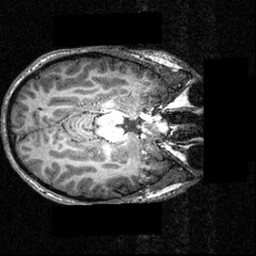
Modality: T1w
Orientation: axial
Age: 21
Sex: male
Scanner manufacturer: siemens
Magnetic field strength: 3.951 T
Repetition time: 1.5 s
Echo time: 0.00335 s